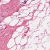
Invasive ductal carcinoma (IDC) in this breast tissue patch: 0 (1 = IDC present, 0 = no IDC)